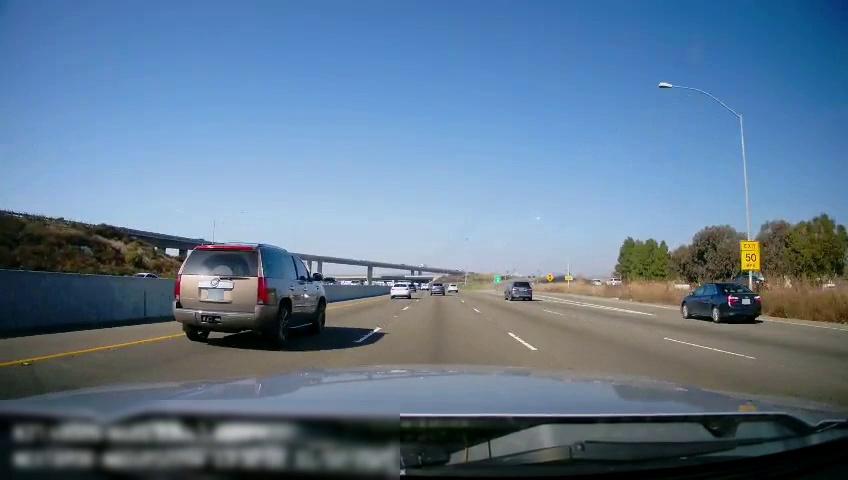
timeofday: Day
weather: Sunny
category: Vehicles | Car
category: Drivable Space
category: Vehicles | Car
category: Vehicles | Car
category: Vehicles | Car
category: Vehicles | SUV
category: Vehicles | Car
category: Vehicles | SUV
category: Vehicles | SUV
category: Vehicles | SUV
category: Vehicles | SUV
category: Vehicles | Car
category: Vehicles | SUV
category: Lanes | Alternate Lane
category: Lanes | Alternate Lane
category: Lanes | Alternate Lane
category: Lanes | Current Lane
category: Lanes | Current Lane
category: Lanes | Alternate Lane
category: Lanes | Alternate Lane
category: Traffic | Signs